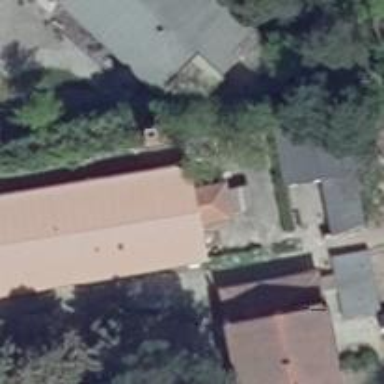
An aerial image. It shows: School building.